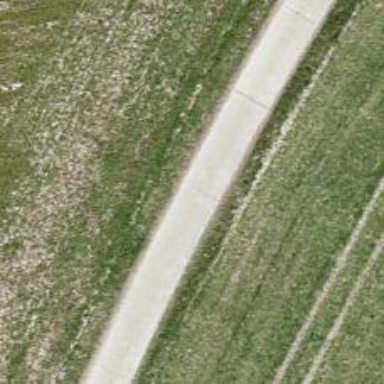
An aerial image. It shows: Asphalt track with grade1 tracktype.